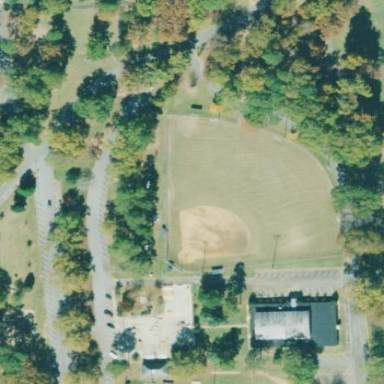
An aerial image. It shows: Baseball pitch for leisure and sports activities.